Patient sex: F
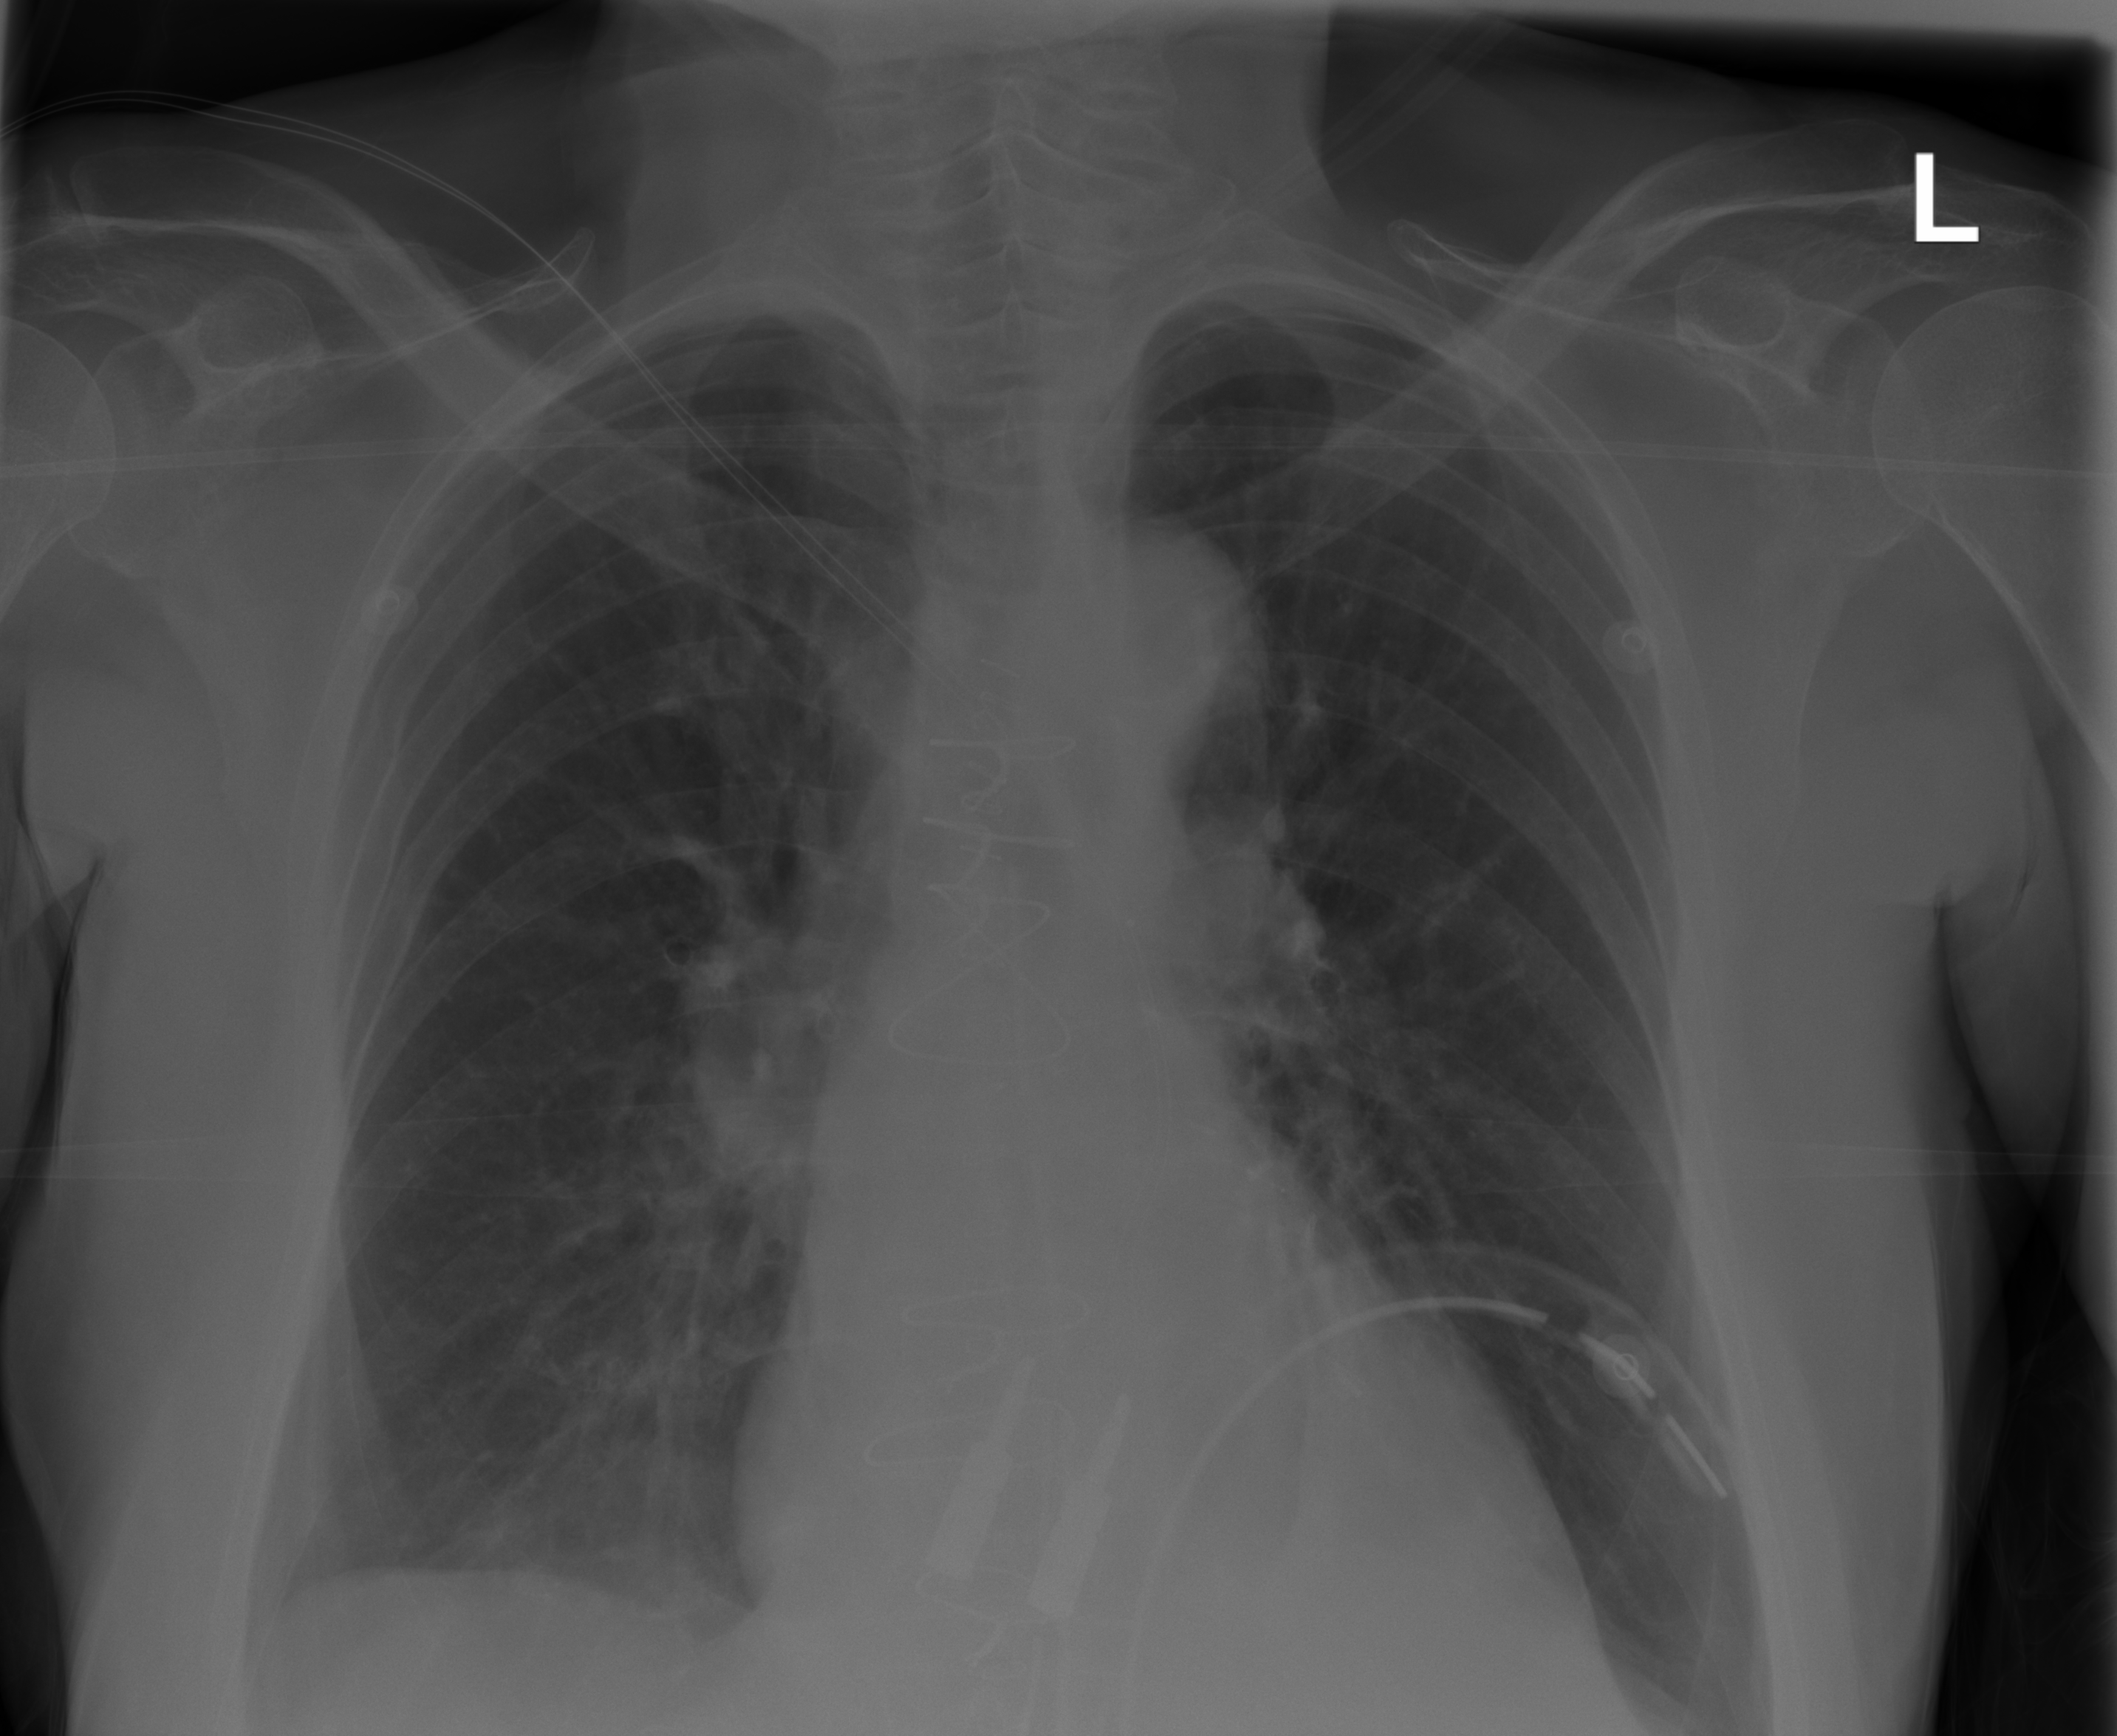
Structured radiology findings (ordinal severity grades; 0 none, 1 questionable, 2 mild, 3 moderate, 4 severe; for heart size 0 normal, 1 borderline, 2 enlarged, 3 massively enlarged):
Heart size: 0
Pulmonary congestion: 0
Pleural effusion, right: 0
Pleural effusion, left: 0
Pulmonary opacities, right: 0
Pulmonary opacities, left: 0
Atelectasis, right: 2
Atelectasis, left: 0